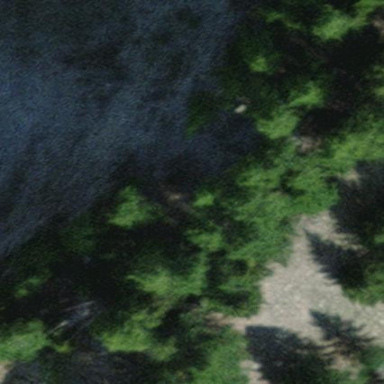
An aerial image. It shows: Forest area.